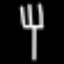
Label: fork